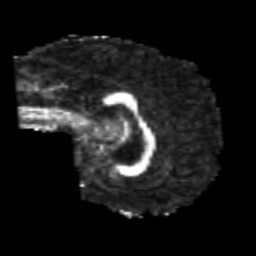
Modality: FA
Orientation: sagittal
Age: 22
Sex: male
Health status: healthy
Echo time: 0.074 s